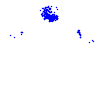
Particle: electron